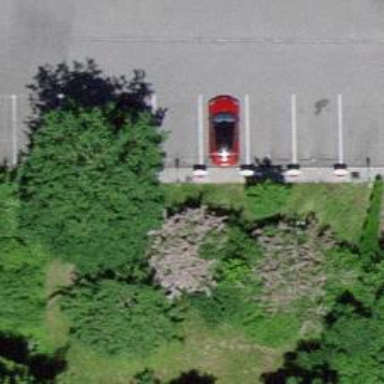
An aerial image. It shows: Charging station.